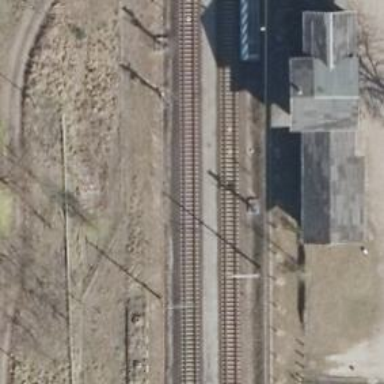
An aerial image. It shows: Light signal on the railway track with repeated crossing signals.